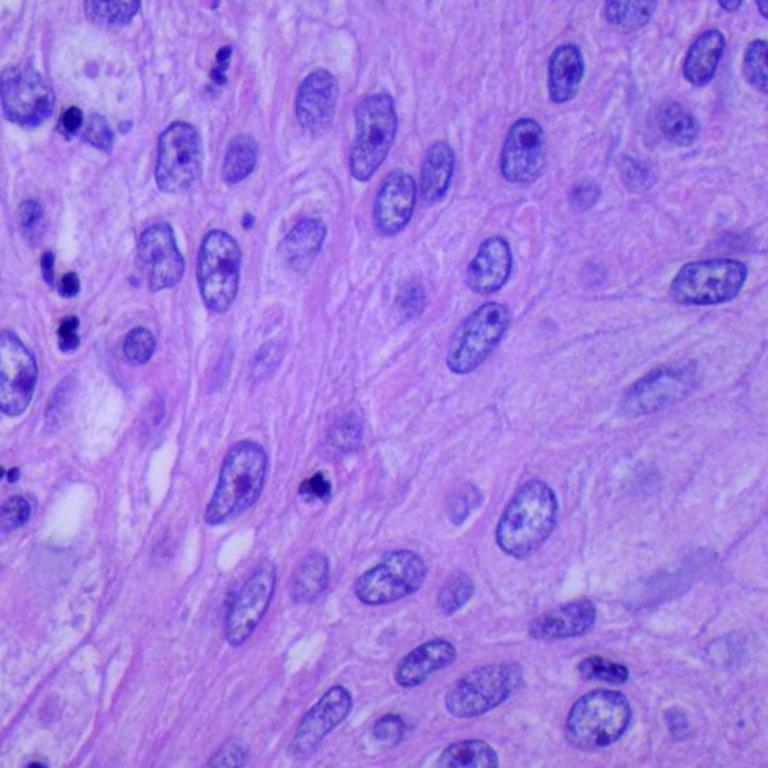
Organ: lung
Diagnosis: squamous carcinomas